Question: I am learning how to use resolve from <URL>, and applying it on to my Todo script.
Then I realised an issue, that the example is only showing me how to resolve GET call to get me the Todo List when I first visit this route.
However, in the same route same page I have an Add button to POST new todo item, also a Clear button to DELETE completed items.
Looking at my '$scope.addTodo = function() {' and '$scope.clearCompleted = function () {' I want to Resolve my TodoList again after the action. How can I do that?
Here is my code. In my code, the initial 'resolve: { todos: TodosListResl }' is working, it hits 'TodosListResl' function and produces the promise. However, I don't know what to do with 'addTodo' and 'clearComplete' when I want to resolve the todo list again.

main.js
'''
var todoApp = angular.module('TodoApp', ['ngResource', 'ui']);
todoApp.value('restTodo', 'api/1/todo/:id');
todoApp.config(function ($locationProvider, $routeProvider) {
$routeProvider.when("/", { templateUrl: "Templates/_TodosList.html",
controller: TodosListCtrl, resolve: { todos: TodosListResl } });
$routeProvider.otherwise({ redirectTo: '/' });
});
//copied from example, works great
function TodoCtrl($scope, $rootScope, $location) {
$scope.alertMessage = "Welcome";
$scope.alertClass = "alert-info hide";
$rootScope.$on("$routeChangeStart", function (event, next, current) {
$scope.alertMessage = "Loading...";
$scope.alertClass = "progress-striped active progress-warning alert-info";
});
$rootScope.$on("$routeChangeSuccess", function (event, current, previous) {
$scope.alertMessage = "OK";
$scope.alertClass = "progress-success alert-success hide";
$scope.newLocation = $location.path();
});
$rootScope.$on("$routeChangeError",
function (event, current, previous, rejection) {
alert("ROUTE CHANGE ERROR: " + rejection);
$scope.alertMessage = "Failed";
$scope.alertClass = "progress-danger alert-error";
});
}
//also copied from example, works great.
function TodosListResl($q, $route, $timeout, $resource, restTodo) {
var deferred = $q.defer();
var successCb = function(resp) {
if(resp.responseStatus.errorCode) {
deferred.reject(resp.responseStatus.message);
} else {
deferred.resolve(resp);
}
};
$resource(restTodo).get({}, successCb);
return deferred.promise;
}
//now, problem is here in addTodo and clearCompleted functions,
//how do I call resolve to refresh my Todo List again?
function TodosListCtrl($scope, $resource, restTodo, todos) {
$scope.src = $resource(restTodo);
$scope.todos = todos;
$scope.totalTodos = ($scope.todos.result) ? $scope.todos.result.length : 0;
$scope.addTodo = function() {
$scope.src.save({ order: $scope.neworder,
content: $scope.newcontent,
done: false });
//successful callback, but how do I 'resolve' it?
};
$scope.clearCompleted = function () {
var arr = [];
_.each($scope.todos.result, function(todo) {
if(todo.done) arr.push(todo.id);
});
if (arr.length > 0) $scope.src.delete({ ids: arr });
//successful callback, but how do I 'resolve' it?
};
}
'''
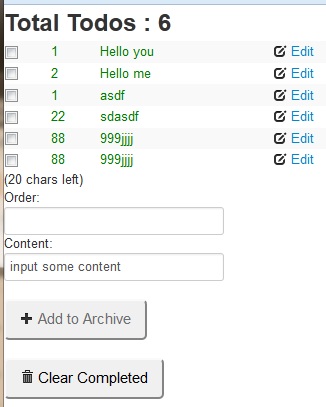
Answer: I think you're missing the point of 'resolve'. The point of 'resolve' is to " <URL>. In your case, you are already on a route, and you want to stay on that route. But, you want to update the 'todos' variable on the successful callback. In this case, you don't want to use 'resolve'. Instead, just do what needs to be done. For example
'''
$scope.addTodo = function() {
$scope.src.save({ order: $scope.neworder,
content: $scope.newcontent,
done: false }, function () {
todos.push({ order: $scope.neworder,
content: $scope.newcontent,
done: false });
});
//successful callback, but how do I 'resolve' it?
};
'''
As a side point, I noticed you're using '_' most likely from the Underscore library. You don't need to use another library for that because Angular already has <URL>.